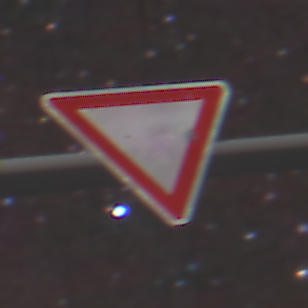
Verkehrszeichen: VorfahrtGewaehren
Umgebung: Outdoor, Suburban
Tageszeit: Night
Wetter: Clear
Licht: Artificial
Jahreszeit: NotSpecified
Kontrast: HighContrast